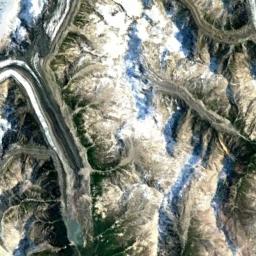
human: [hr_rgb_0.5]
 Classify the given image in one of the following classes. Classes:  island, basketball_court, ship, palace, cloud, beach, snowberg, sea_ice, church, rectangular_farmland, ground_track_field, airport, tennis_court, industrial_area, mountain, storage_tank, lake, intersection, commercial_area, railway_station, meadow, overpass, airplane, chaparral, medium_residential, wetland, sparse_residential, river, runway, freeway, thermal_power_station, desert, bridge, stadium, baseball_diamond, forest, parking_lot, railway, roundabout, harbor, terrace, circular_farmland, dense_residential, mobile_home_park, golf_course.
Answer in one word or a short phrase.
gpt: snowberg